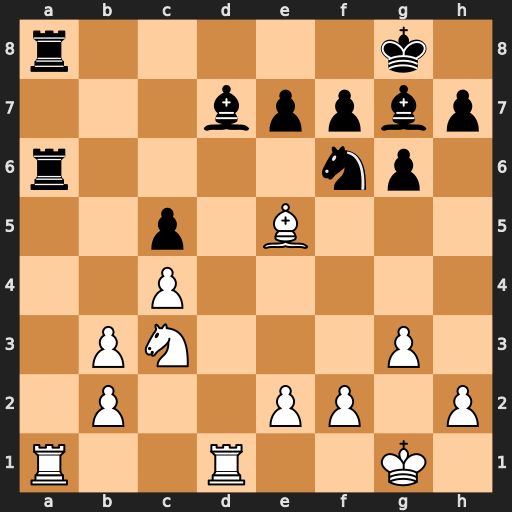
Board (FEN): r5k1/3bppbp/r4np1/2p1B3/2P5/1PN3P1/1P2PP1P/R2R2K1
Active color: w
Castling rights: -
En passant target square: -
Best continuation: Rxa6 Rxa6 Bxf6 Bxf6 Rxd7